Question: I was wondering if anyone could shed some light into how I can average this data:
I have a .nc file with data (dimensions: 2029,64,32) which relates to time, latitude and longitude. Using these commands I can plot individual timesteps:
'''
timestep = data.variables['precip'][0]
plt.imshow(timestep)
plt.colorbar()
plt.show()
'''
Giving a graph in this format for the 0th timestep:

I was wondering if there was any way to average this first dimension (the snapshots in time).
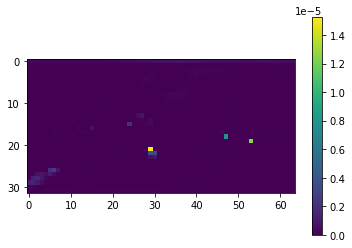
Answer: If you are looking to take a mean over all times, try using <URL> where you use the 'axis' keyword to say which axis you want to average.
'''
time_avaraged = np.mean(data.variables['precip'], axis = 0)
'''
If you have 'NaN' values then 'np.mean' will give 'NaN' for that lon/lat point. If you'd rather ignore them then use <URL>.
If you want to do specific times only, e.g. the first 1000 time steps, then you could do
'''
time_avaraged = np.mean(data.variables['precip'][:1000,:,:], axis = 0)
'''